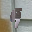
Label: 9